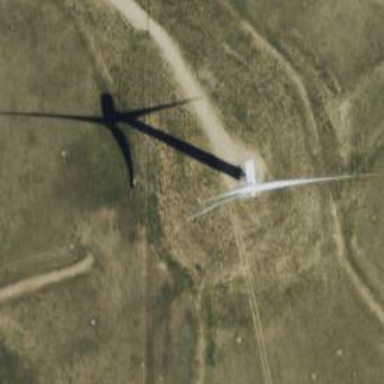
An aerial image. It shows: Wind generator powered by horizontal-axis wind turbine.